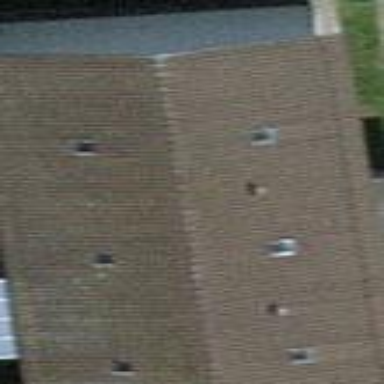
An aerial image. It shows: Building with tiled roof.